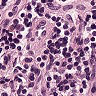
Metastatic tissue present: no